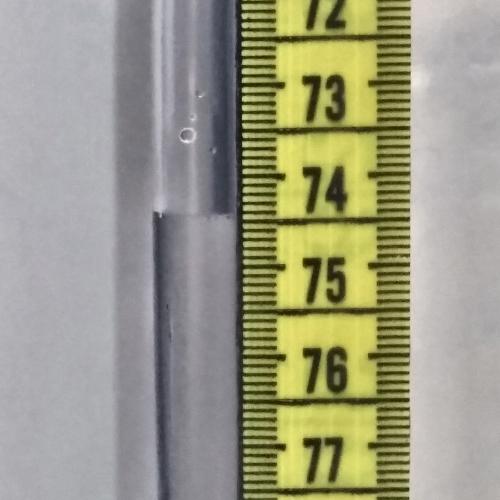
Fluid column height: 74.4 cm